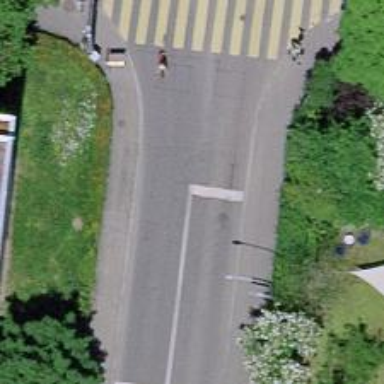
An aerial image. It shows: Road with traffic signals.